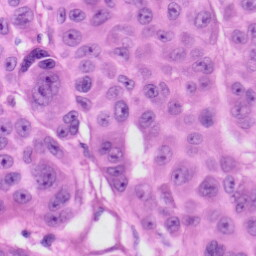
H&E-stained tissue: Skin